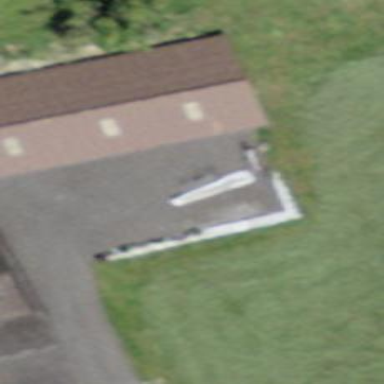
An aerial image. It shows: View of roof of building.